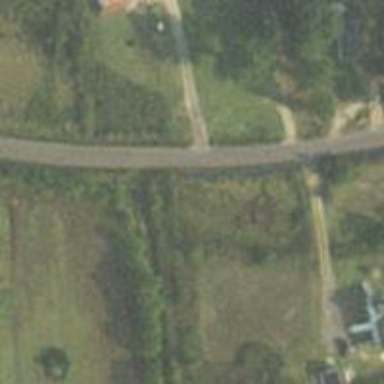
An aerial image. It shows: Tertiary road.